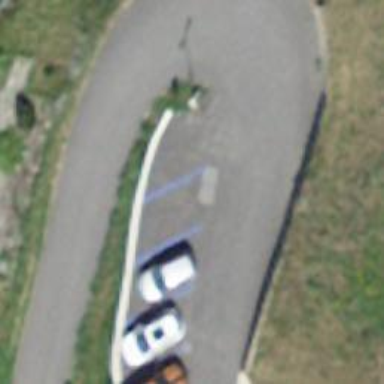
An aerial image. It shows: Parking area with surface.